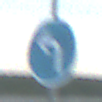
Verkehrszeichen: VorgeschriebeneFahrtrichtungLinks
Umgebung: Outdoor, Beach
Tageszeit: SunriseSunset
Wetter: PartlyCloudy
Licht: Natural
Jahreszeit: NotSpecified
Kontrast: LowContrast